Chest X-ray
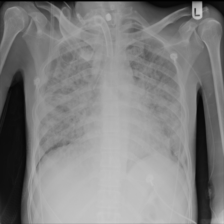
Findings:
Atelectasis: negative
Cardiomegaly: negative
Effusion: negative
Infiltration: negative
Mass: negative
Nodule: negative
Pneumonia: negative
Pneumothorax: negative
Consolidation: negative
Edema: negative
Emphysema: negative
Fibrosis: negative
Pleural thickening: negative
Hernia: negative